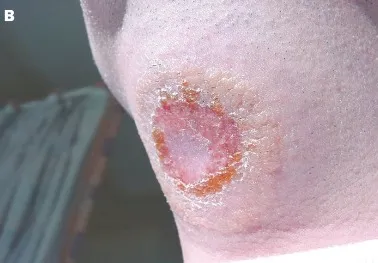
A. Trypanosomal chancre on shoulder of patient 1, with lymphangitis toward axilla. 1b. Trypanosomal chancre on throat of patient 2.
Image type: medical_photograph (skin_photograph)